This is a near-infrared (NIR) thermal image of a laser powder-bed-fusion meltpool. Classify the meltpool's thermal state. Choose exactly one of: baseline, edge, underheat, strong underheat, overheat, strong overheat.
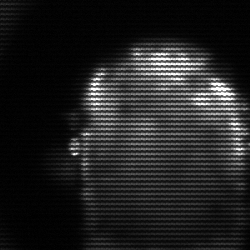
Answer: baseline